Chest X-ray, AP view. Patient: 54 years old, sex M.
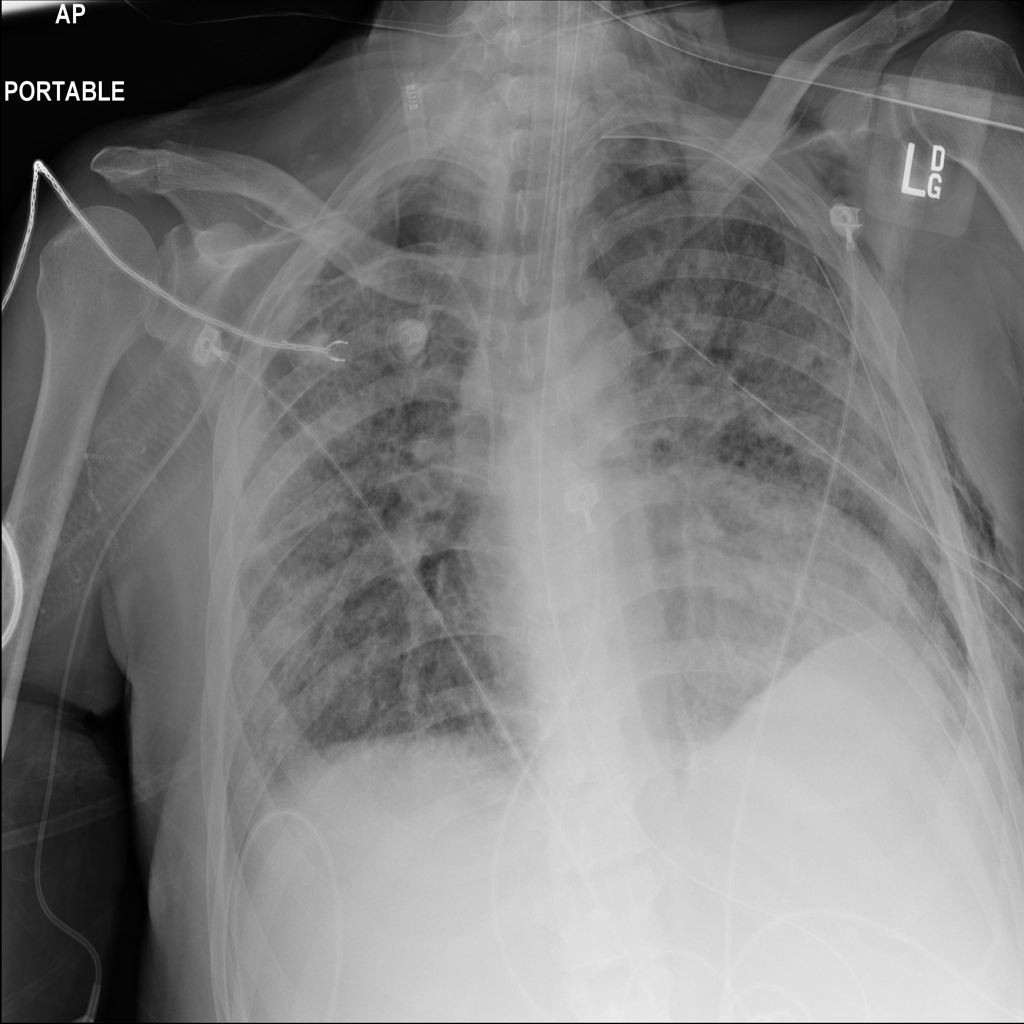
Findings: No Finding